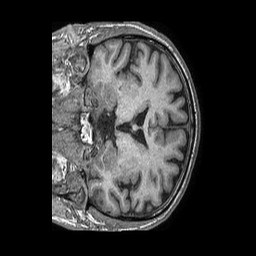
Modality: T1w
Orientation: coronal
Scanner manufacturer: philips
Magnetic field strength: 1.5 T
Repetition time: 0.007559 s
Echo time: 0.003433 s